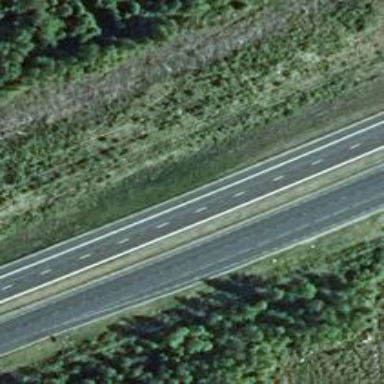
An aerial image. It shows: Asphalt motorway.